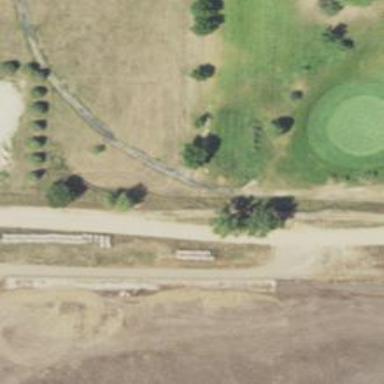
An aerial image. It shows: Golf tee.